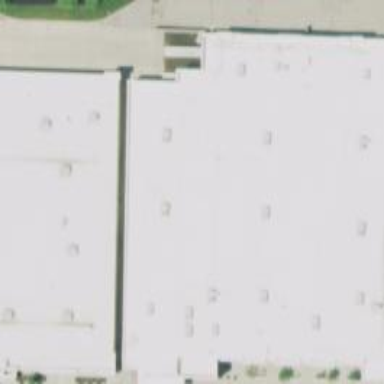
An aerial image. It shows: Department store building.